Interaction volume radius: 10 \u00c5
Interaction volume height: 25 \u00c5
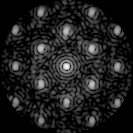
Disorder parameter: 0.3245